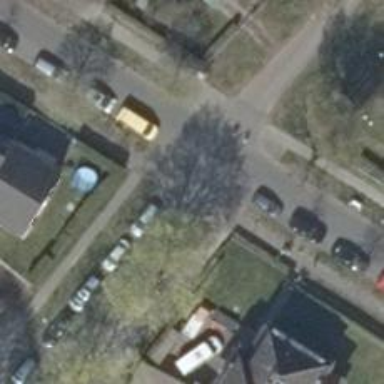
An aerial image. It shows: Footway along the road.